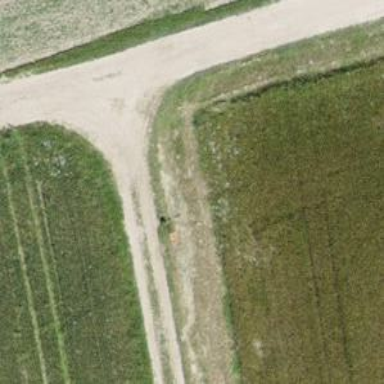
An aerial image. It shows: Aerial marker.